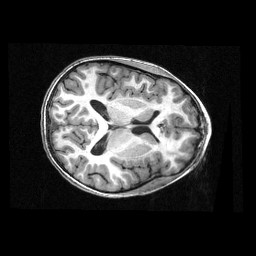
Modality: T1w
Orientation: axial
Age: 9
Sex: male
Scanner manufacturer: siemens
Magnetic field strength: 3 T
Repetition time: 2.3 s
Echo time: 0.00336 s